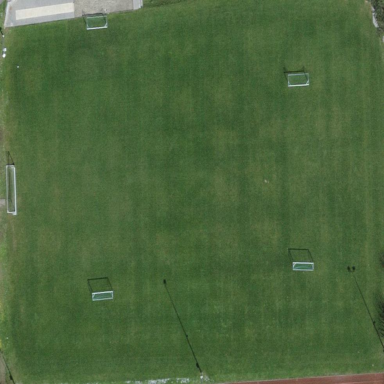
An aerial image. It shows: Multi-sport pitch on leisure land.